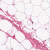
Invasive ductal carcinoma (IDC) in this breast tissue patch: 0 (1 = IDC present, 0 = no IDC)